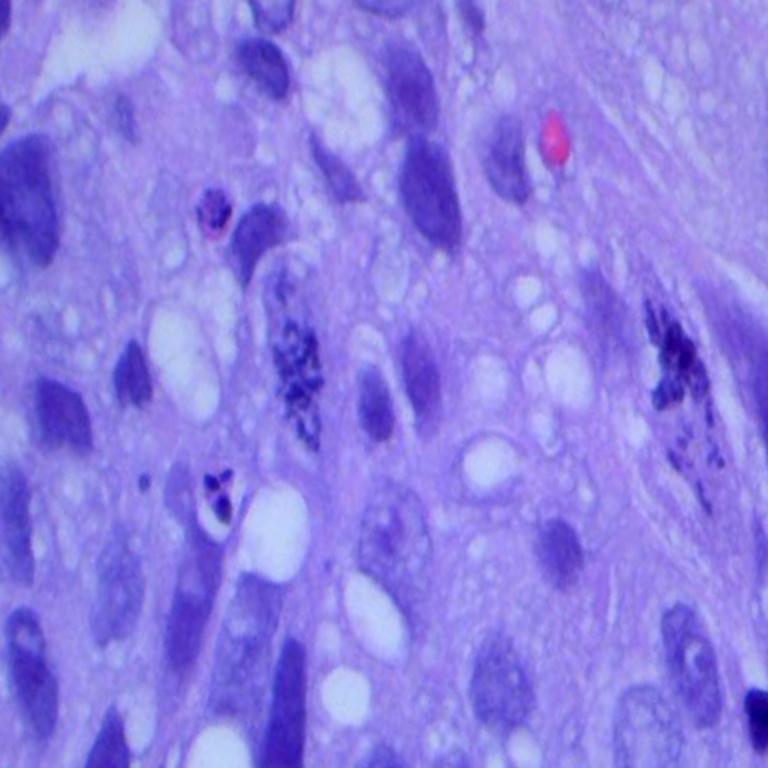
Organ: lung
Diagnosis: squamous carcinomas